Field crop: maize
Growth stage: 2
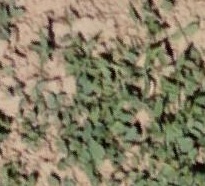
Species: convolvulus